Field crop: maize
Growth stage: 2
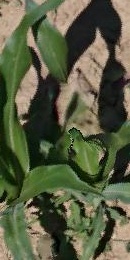
Species: maize